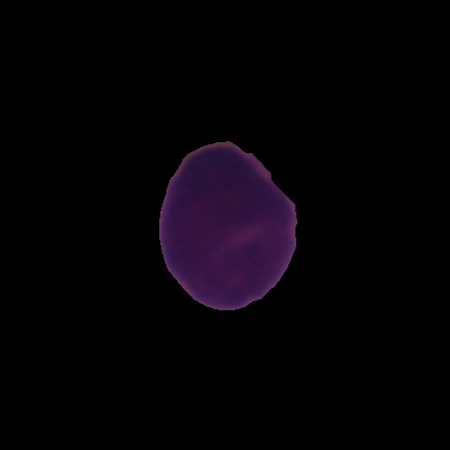
Label: healthy